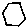
Label: hexagon